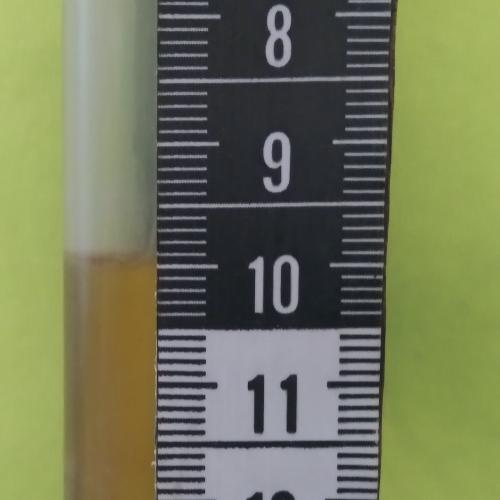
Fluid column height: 9.9 cm